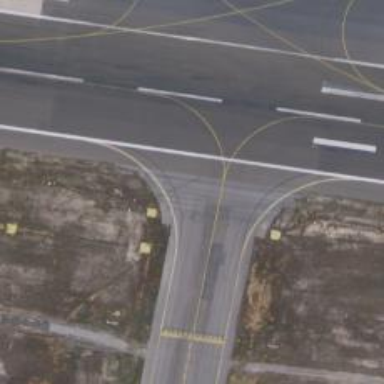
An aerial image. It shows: View of taxiway at the airport.